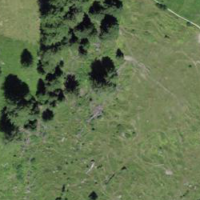
EUNIS habitat code: 26
Species observed at this site:
Echium vulgare